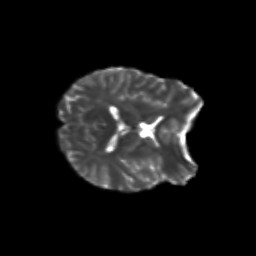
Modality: T2w
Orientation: axial
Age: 28
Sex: female
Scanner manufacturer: siemens
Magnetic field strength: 3 T
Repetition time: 3.5 s
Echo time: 0.104 s